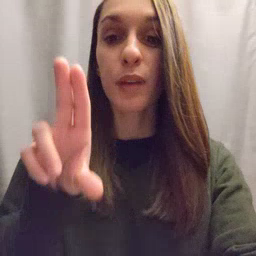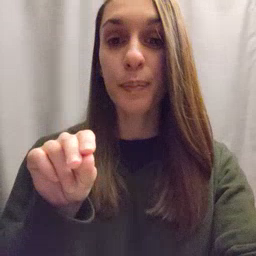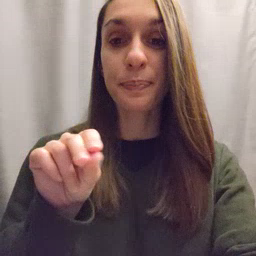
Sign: no